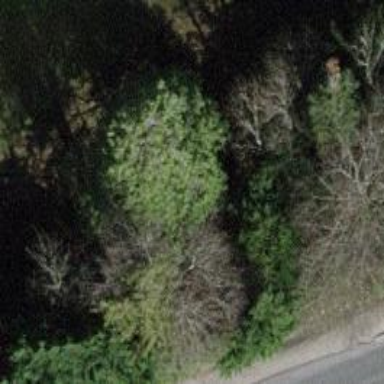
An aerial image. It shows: Needle-leaved tree in natural setting.